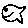
Label: fish